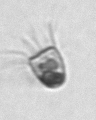
Label: Balanion